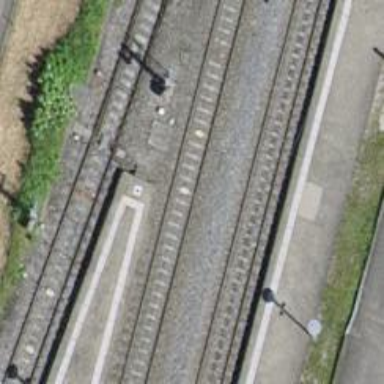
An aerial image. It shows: Platform edge at railway station.